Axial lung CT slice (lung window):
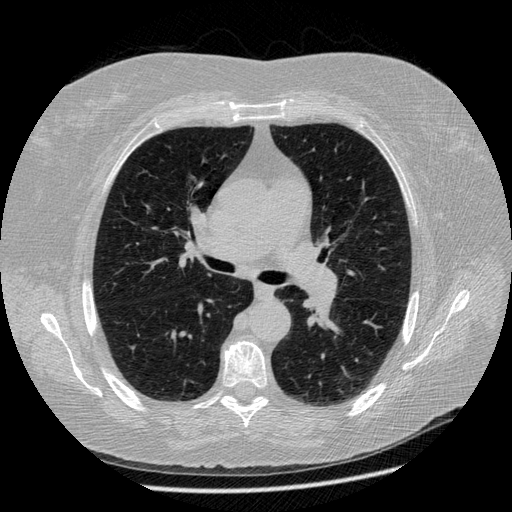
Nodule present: no